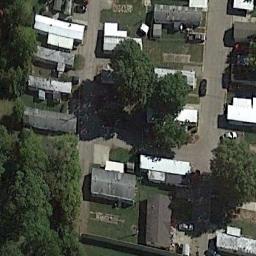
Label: mobile_home_park